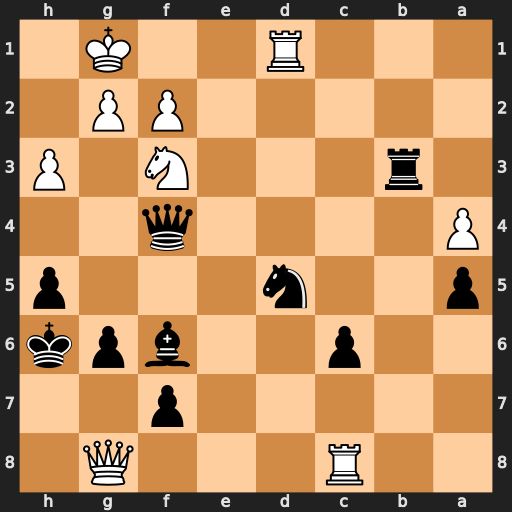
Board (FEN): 2R3Q1/5p2/2p2bpk/p2n3p/P4q2/1r3N1P/5PP1/3R2K1
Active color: b
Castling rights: -
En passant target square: -
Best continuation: Rxf3 gxf3 Qg5+ Kh1 Nf4 Rg1 Qd5